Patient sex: F
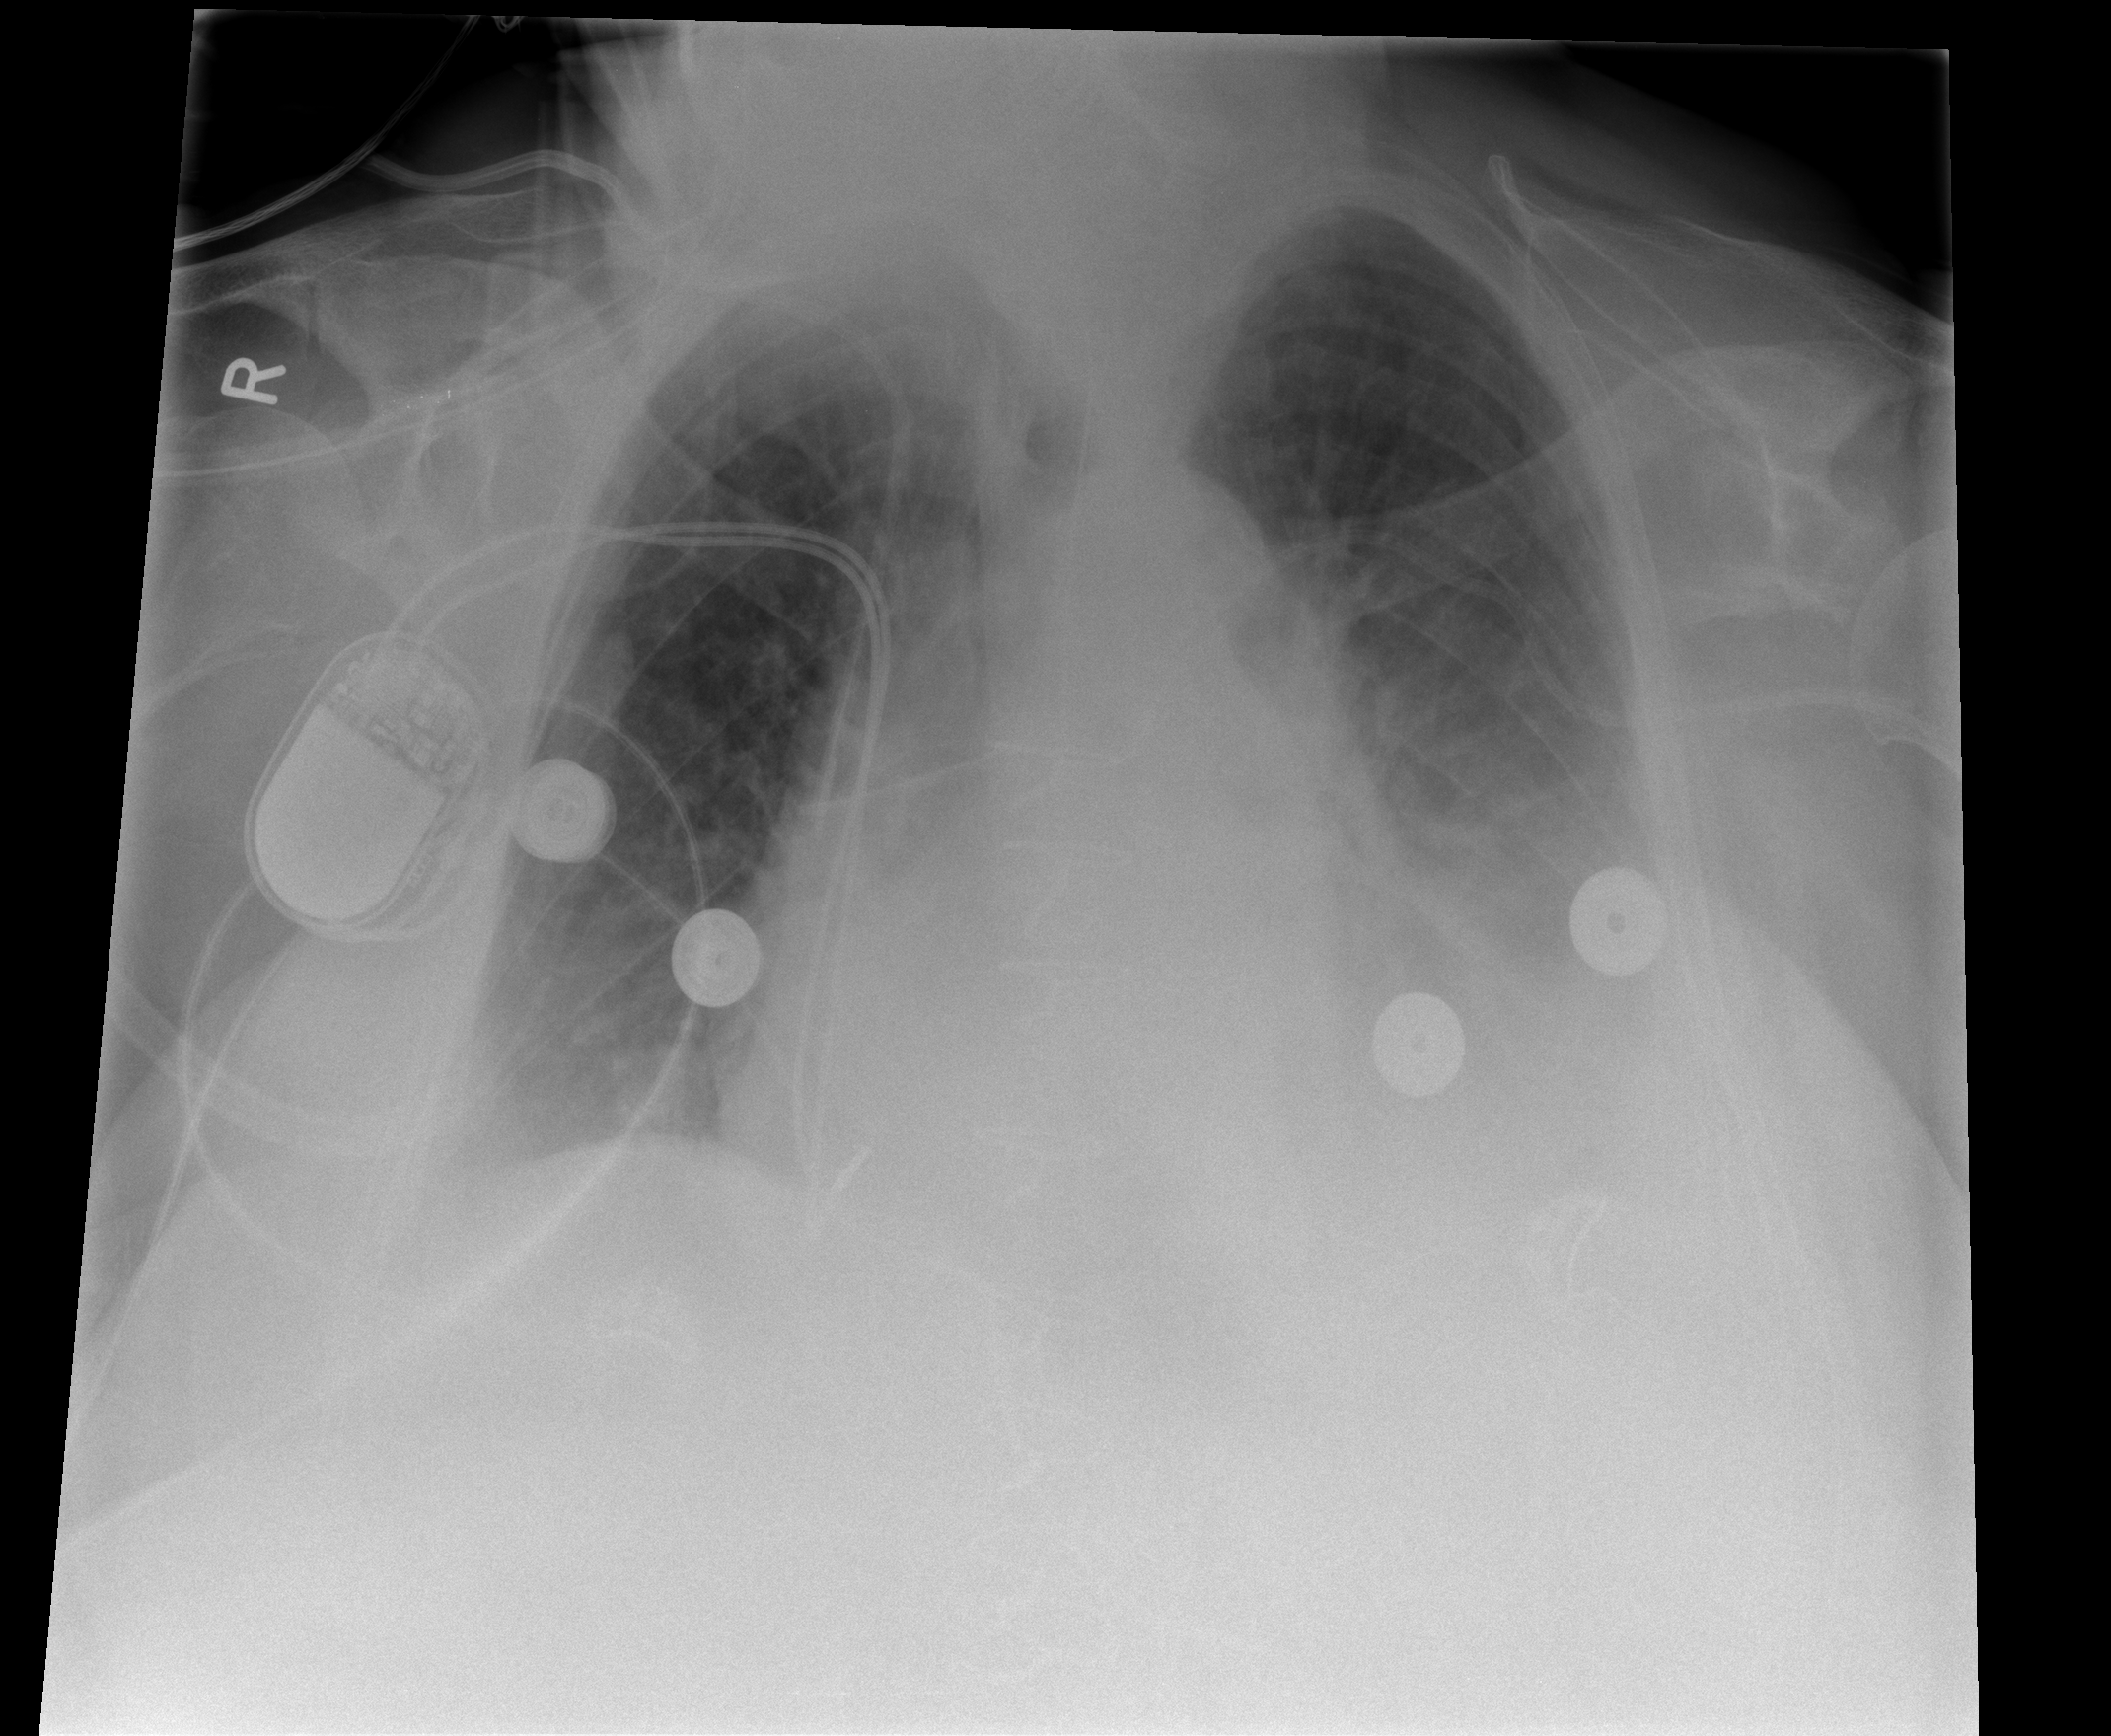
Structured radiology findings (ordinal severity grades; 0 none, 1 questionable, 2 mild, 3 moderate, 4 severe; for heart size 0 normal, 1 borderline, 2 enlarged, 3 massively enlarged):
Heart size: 2
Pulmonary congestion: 2
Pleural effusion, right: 1
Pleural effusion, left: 2
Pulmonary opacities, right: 0
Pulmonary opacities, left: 0
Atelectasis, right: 2
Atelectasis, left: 2